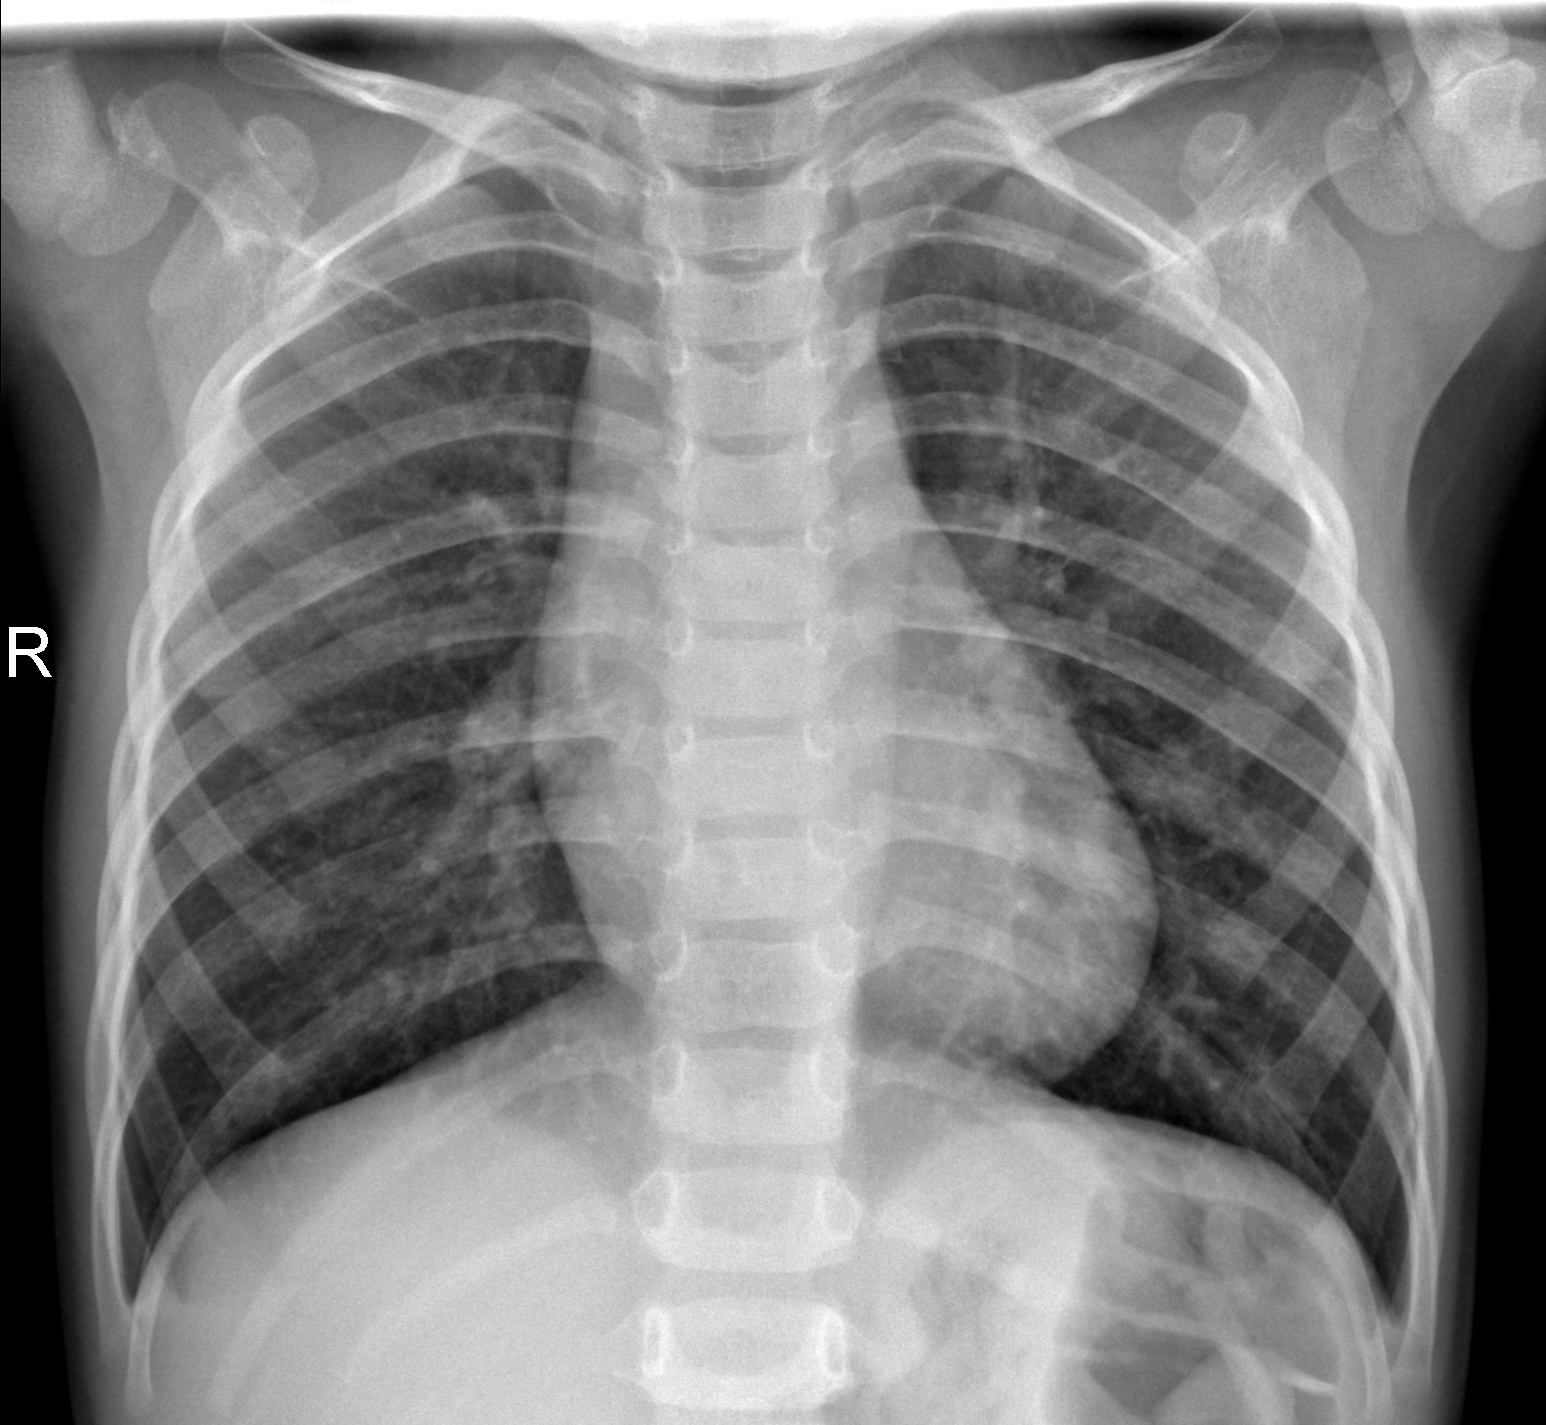
Diagnosis: NORMAL